Question: I am new to oracle and I am trying to use IntelliJ IDEA Database browser to see my data and my tables..
I did a basic install of oracle xe on my linux computer and the following java code does a insert and also will return all the data:
'''
try {
//step1 load the driver class
Class.forName("oracle.jdbc.driver.OracleDriver");
//step2 create the connection object
Connection con = DriverManager.getConnection(
"jdbc:oracle:thin:@localhost:1521:xe", "system", "xxx");
//step3 create the statement object
Statement stmt = con.createStatement();
//step4 execute query
Boolean ret = stmt.execute("insert into emp values (1, 'John', 43)");
ResultSet rs = stmt.executeQuery("select * from emp");
while (rs.next())
System.out.println(rs.getInt(1) + " " + rs.getString(2) + " " + rs.getString(3));
//step5 close the connection object
con.close();
'''
but if I try to use IntelliJ IDEA database browser I dont see any XE dabase or my table.. but I am using the same connect data.
here is what I see on the screen

Can someone please tell me where I should be looking for my table and data.. thanks
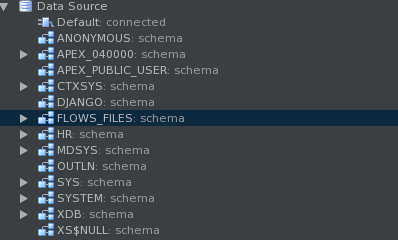
Answer: There is only one Oracle XE database per machine. Within that single database, you'll have a number of schemas. Many of those schemas are installed by default (i.e. 'SYS', 'SYSTEM', etc.). If you are coming from a different database product, what MySQL or SQL Server calls a "database" is most similar to what Oracle calls a "schema".
Based on the Java code you posted, it appears that you probably created an 'EMP' table in the 'SYSTEM' schema. That is a bad idea-- you should never create new objects in the 'SYS' or 'SYSTEM' schema. You should be creating a new schema to hold any new objects that you want to create. In IntelliJ, it appears that you should be able to go to the 'SYSTEM' schema to find your table and the data you inserted. But, again, you shouldn't be creating objects in the 'SYSTEM' schema in the first place.